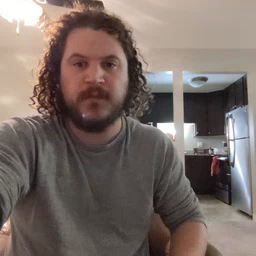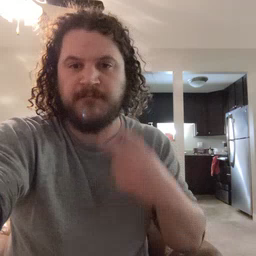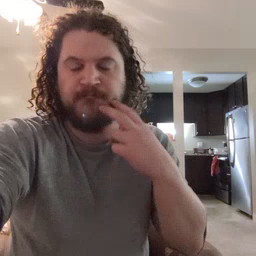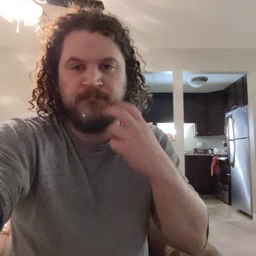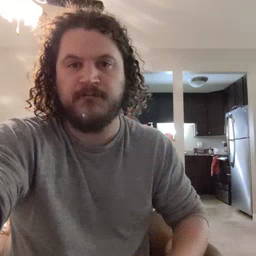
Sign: gum